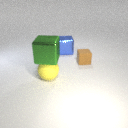
large blue metal cube to the right of large yellow rubber sphere